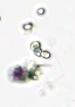
Label: Phaeocystis